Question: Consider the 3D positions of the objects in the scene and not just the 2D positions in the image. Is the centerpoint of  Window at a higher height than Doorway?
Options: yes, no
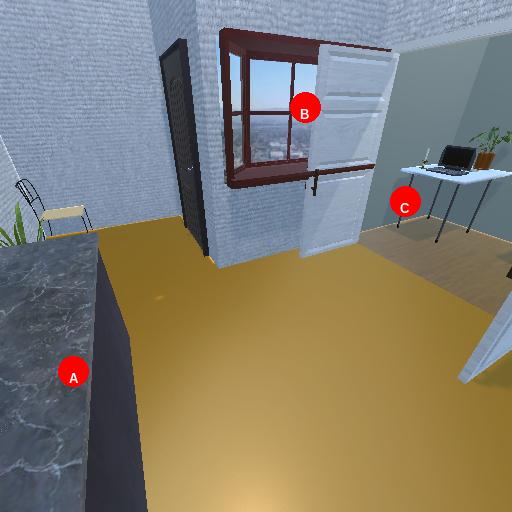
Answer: yes